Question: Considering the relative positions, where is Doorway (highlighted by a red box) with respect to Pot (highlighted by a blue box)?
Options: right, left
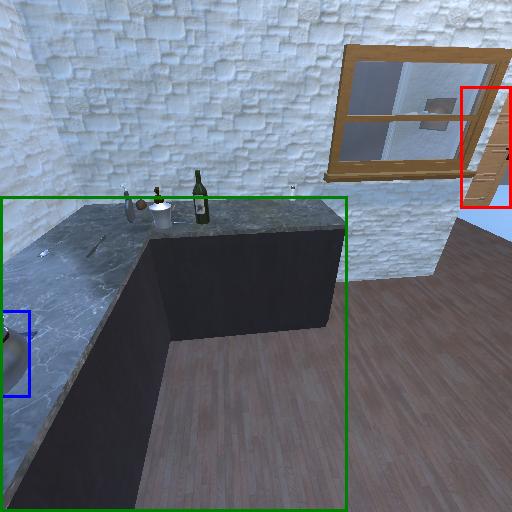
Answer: right